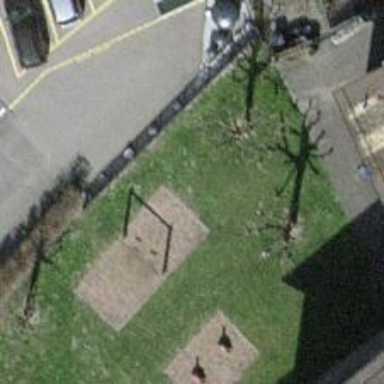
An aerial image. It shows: Playground featuring swings.